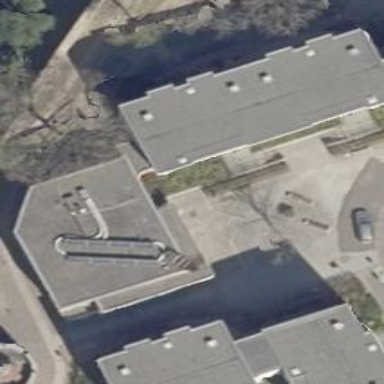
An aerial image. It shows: Museum housed in building.